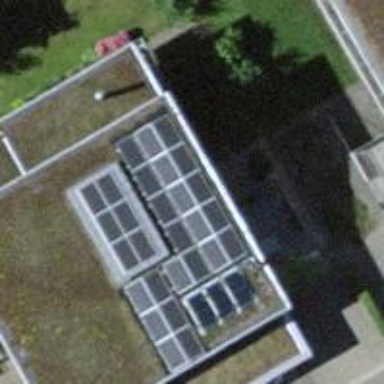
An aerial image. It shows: Solar power generator using photovoltaic method with solar photovoltaic panel types.